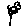
Label: flower